Question: Let us su[ppose,we have a bidirectional graph as shown below

Now, it's DFS Traversal from source 8 will be 8 1 2 3 6 7 4 5.
The recursive implementation
'''
vector <int> v[10001];
bool visited[10001];
void DFS(int s)
{
visited[s]=true;
cout<<s<<" ";
for(int i=0;i<v[s].size();i++)
{
if(!visited[v[s][i]])
{
DFS(v[s][i]);
}
}
}
'''
So first it will recursively go as 8->1->2->3 , 8->6 , 8->7->4->5
Now,using this function, i also want to keep the track of distance of every node from it's source.
Let us call this as dist[N] where N=number of nodes.
In this graph
dist[8]=0,
dist<URL>=1,
dist[2]=2
and so on. How can i implement this?
At first i tried keeping a variable d and incrementing it as shown in the code below
'''
int d=0;
void DFS(int s)
{
visited[s]=true;
cout<<s<<" ";
dist[s]=d;
d++;
for(int i=0;i<v[s].size();i++)
{
if(!visited[v[s][i]])
{
DFS(v[s][i]);
}
}
}
'''
But obviously,the value of d has to be reset to 0 when it reaches 8 again ,other wise dist[6] will be 1+ dist[3] according to above function . How to overcome this ? Also , is there some more efficient way to achieve this?
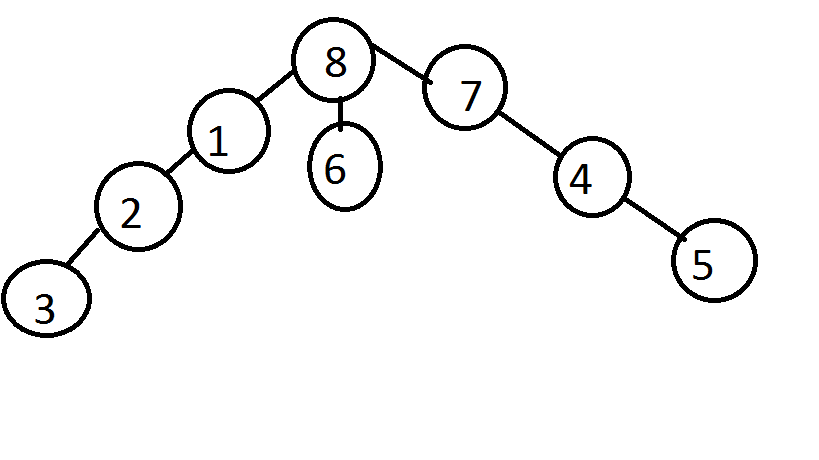
Answer: Instead of having a global variable tracking depth, it can be a parameter to the next iteration.
'''
void DFS(int s, int d)
{
visited[s]=true;
cout<<s<<" ";
dist[s]=d;
for(int i=0;i<v[s].size();i++)
{
if(!visited[v[s][i]])
{
DFS(v[s][i], d+1);
}
}
}
'''